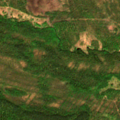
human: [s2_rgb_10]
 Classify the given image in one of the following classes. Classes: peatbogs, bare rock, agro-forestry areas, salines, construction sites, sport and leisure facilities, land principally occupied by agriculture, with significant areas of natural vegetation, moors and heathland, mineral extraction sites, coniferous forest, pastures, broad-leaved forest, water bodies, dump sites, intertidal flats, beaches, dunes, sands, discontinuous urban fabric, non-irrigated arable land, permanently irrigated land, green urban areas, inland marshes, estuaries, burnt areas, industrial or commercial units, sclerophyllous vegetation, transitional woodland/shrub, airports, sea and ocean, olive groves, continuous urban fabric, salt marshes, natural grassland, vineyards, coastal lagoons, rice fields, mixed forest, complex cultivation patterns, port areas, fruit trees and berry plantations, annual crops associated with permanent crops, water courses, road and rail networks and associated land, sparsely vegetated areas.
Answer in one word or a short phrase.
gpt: coniferous forest, transitional woodland/shrub